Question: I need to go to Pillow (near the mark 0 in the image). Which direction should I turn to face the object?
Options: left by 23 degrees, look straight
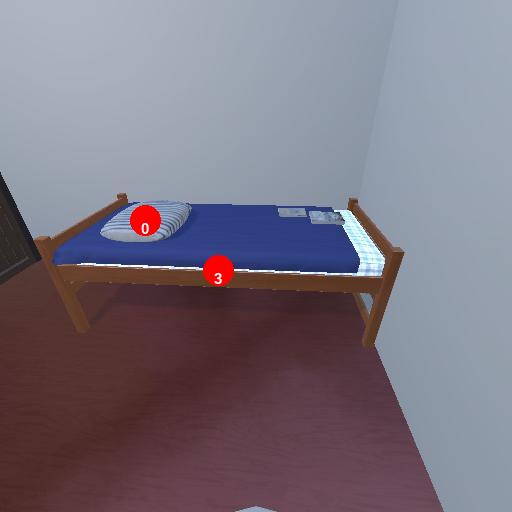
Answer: left by 23 degrees